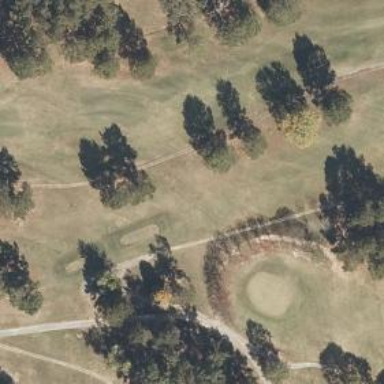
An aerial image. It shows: Golf tee on grassy land.